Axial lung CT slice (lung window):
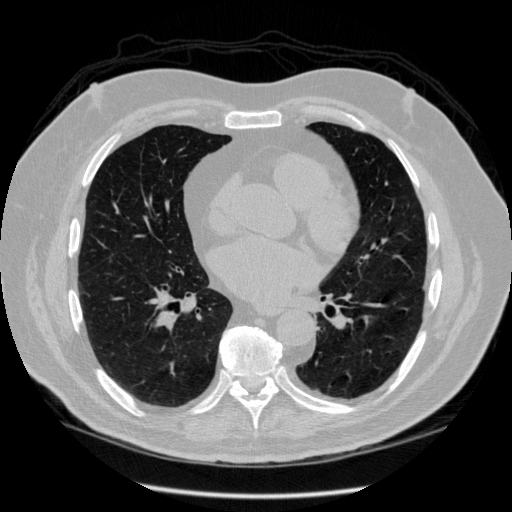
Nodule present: no